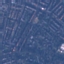
Label: Residential